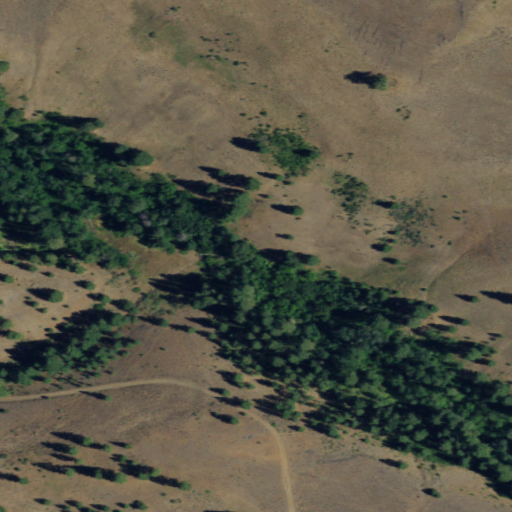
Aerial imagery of valley in Washington named Dipping Vat Canyon containing grassland, shrub, evergreen forest, and low intensity development